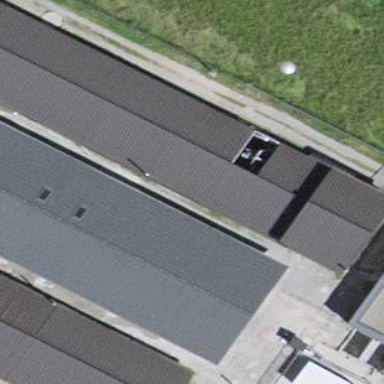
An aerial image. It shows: Close-up view of roof of building.